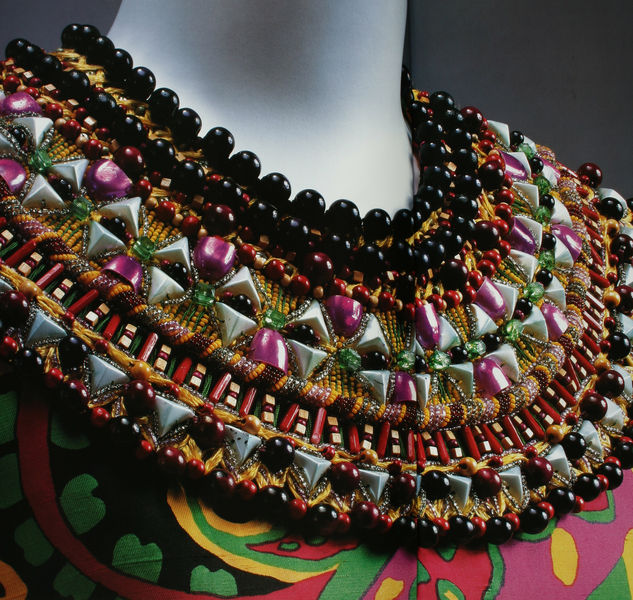
Titel: Kleid (Detail)
Künstler: Yves Saint Laurent
Standort: Kyoto (Japan)
Institution: Kyoto Costume Institute
Schlagwörter: blau, dreieck, gelb, grün, ocker, ausschnitt, frau, glas, kleid, licht, orange, schmuck, schwarz, weiss, dame, rot, mode, muster, band, kragen, stein, steine, hals, stickerei, stoff, perle, perlen, rosa, oval, rund, bein, stab, kette, lila, violett, amerika, glanz, knochen, eckig, parallel, schönheit, ketten, reihe, kugel, kugeln, würfel, reihung, kehle, gewebe, bänder, applikation, drehung, dreiecke, spirale, dreieckig, viereck, wiederholung, elfenbein, stäbchen, regelmässig, rhythmus, regel, torsion, pyramiden, wechsel, fashion, dress, pop, hippie, tetraeder, coture, frauenkleid, glasperlen, aufgenäht, wiederhiloung